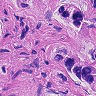
Metastatic tissue present: yes